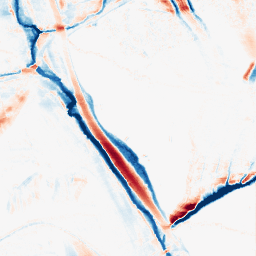
Category: morphological
Decomposition family: morphological_ellipse
Decomposition parameters: operation: average
width: 10
height: 30
Upsampling method: sinc_hamming
Upsampling parameters: scale: 2
kernel_size: 8
Upsampling scale: 2